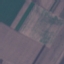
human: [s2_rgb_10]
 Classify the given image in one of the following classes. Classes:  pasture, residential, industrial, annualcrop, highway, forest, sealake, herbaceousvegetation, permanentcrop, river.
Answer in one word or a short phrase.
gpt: AnnualCrop